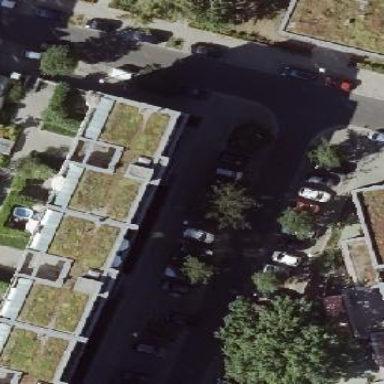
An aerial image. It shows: Apartment building with flat roof.